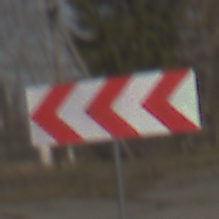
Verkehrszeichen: RichtungstafelnInKurvenGrossRechts
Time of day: Midday
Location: Outdoor (Suburban)
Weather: PartlyCloudy
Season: NotSpecified
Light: Natural